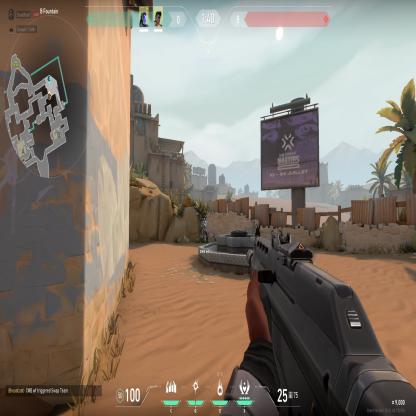
Label: teammate